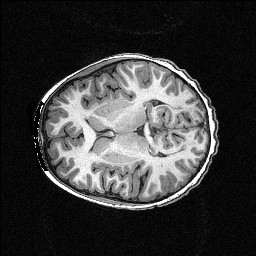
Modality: T1w
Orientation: axial
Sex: female
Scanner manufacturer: siemens
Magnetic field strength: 3 T
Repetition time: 2.3 s
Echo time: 0.00336 s